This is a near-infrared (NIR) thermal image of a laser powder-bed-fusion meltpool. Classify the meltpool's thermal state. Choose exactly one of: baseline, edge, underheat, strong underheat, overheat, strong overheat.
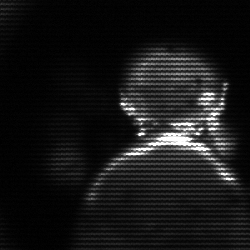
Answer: baseline